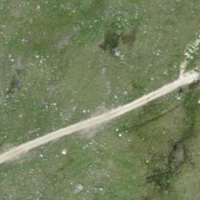
EUNIS habitat code: 26
Species observed at this site:
Aquila chrysaetos